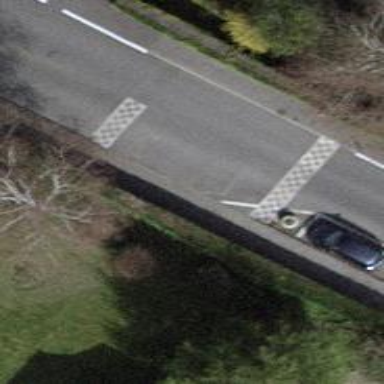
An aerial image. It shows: Traffic calming table.